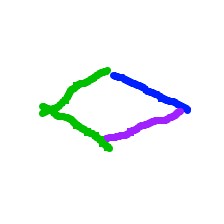
Shape: rhombus